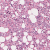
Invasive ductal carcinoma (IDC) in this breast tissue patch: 1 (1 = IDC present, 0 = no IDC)